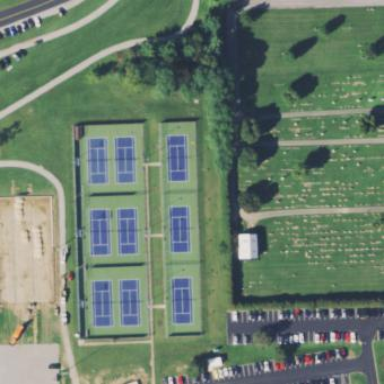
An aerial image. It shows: Sports center with tennis facility.